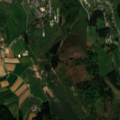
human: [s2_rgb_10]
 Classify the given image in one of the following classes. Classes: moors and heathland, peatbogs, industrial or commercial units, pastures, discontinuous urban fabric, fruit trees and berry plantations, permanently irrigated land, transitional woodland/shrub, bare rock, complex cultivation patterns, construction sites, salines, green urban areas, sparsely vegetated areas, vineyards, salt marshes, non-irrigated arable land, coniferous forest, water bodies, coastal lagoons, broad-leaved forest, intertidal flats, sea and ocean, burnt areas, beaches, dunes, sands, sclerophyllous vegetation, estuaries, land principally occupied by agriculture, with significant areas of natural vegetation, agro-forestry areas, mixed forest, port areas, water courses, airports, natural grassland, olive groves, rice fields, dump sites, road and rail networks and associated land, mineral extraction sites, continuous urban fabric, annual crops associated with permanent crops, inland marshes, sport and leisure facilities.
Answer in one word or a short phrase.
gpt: pastures, complex cultivation patterns, land principally occupied by agriculture, with significant areas of natural vegetation, broad-leaved forest, transitional woodland/shrub